Question: I'm trying to use the color_tile on column 'a' and I'm trying to find out how to either ignore the sign, or use the style from column 'c' (the absolute values of a, hiding c after with 'c=FALSE').
I've seen examples where it uses column 'c' but it uses the actual values inside if statements rather than the style, or the numbers with no manual input. So what I want is for -5 to have the darkest green, and 1 to be without color.
What I have is
'''
formattable(table, list(a=color_tile("transparent", "green"),
b=color_tile("transparent","green"),
c=color_tile("transparent","green")))
'''
Can anyone help?

data:
'''
table <- data.frame("a"=c(1,-5,3,-2), "b"=c(4,-2,1,5), "c"=c(1,5,3,2))
'''
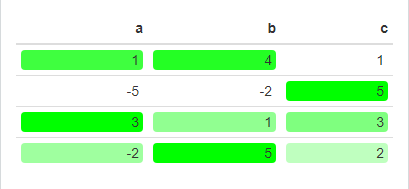
Answer: '''
formatter_tile = formatter("span",
style = x ~ style(display = "block",
padding = "0 4px",
'border-radius' = "4px",
'background-color' = ifelse(x == 1,
"transparent",
csscolor(gradient(as.numeric(abs(x)), "lightgreen", "darkgreen")))))
'''
'''
formatter_tile_from_c = formatter("span",
style = x ~ style(display = "block",
padding = "0 4px",
'border-radius' = "4px",
'background-color' = ifelse(df$c == 1,
"transparent",
csscolor(gradient(as.numeric(abs(df$c)), "lightblue", "darkblue")))))
'''
'''
df <- data.frame( a = c(-5, -4, -3, -2, -1, 0, 1, 2, 3, 4, 5),
b = 1,
c = c(5, 4, 3, 2, 1, 0, 1, 2, 3, 4, 5))
formattable(df,
list(a = formatter_tile,
b = formatter_tile_from_c))
'''
<URL>